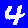
Digit: 4